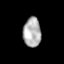
Tissue: lung
Cell type: Epithelial cells
Senescence score: 0.1728
Nuclear area (px): 512
Mean DAPI intensity: 176.666